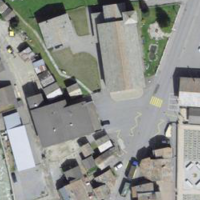
EUNIS habitat code: 54
Species observed at this site:
Gypaetus barbatus
Macaria liturata
Lanius collurio
Buteo buteo
Carduelis carduelis
Turdus merula
Papilio machaon
Cosmorhoe ocellata
Deilephila porcellus
Turdus pilaris
Phoenicurus ochruros
Nucifraga caryocatactes
Cinclus cinclus
Corvus corax
Motacilla alba
Delichon urbicum